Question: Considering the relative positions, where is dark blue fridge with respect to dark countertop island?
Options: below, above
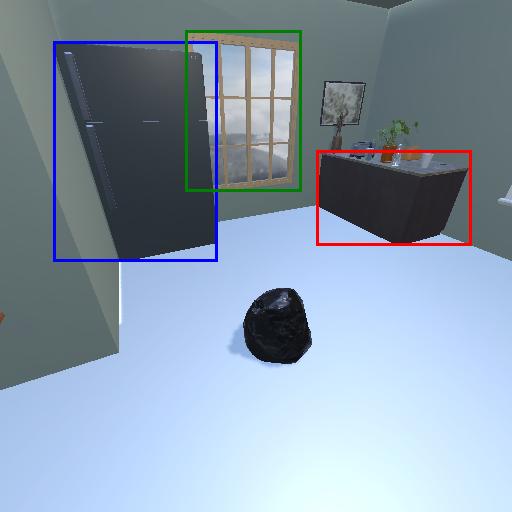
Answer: below